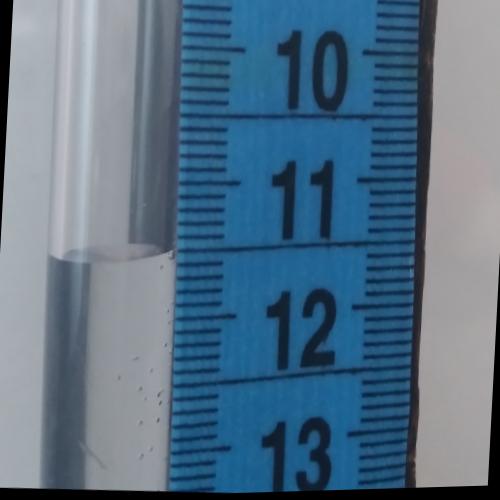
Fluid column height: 11.5 cm